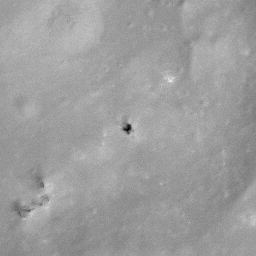
Pit: Sharonov 1a
Host crater: Sharonov
Host type: impact_melt
Lunar coordinates: latitude 12.575, longitude 173.404